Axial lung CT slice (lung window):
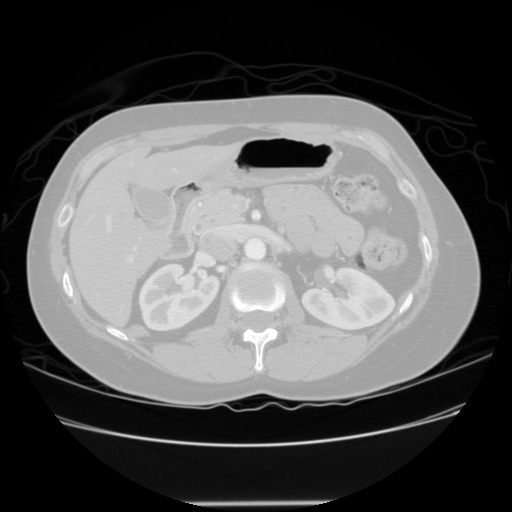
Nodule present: no